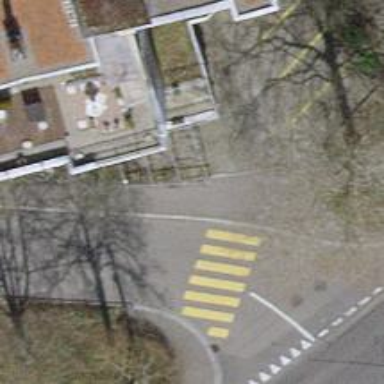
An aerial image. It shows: Sidewalk.